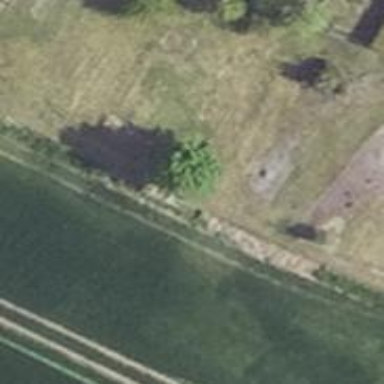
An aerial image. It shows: Deciduous tree with broadleaved leaves.